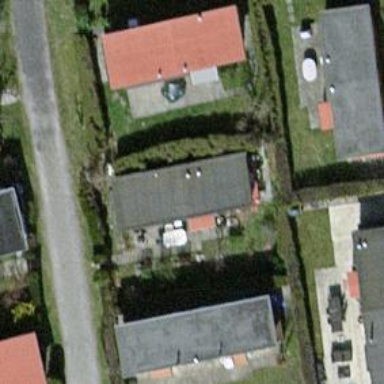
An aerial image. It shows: Static caravan.